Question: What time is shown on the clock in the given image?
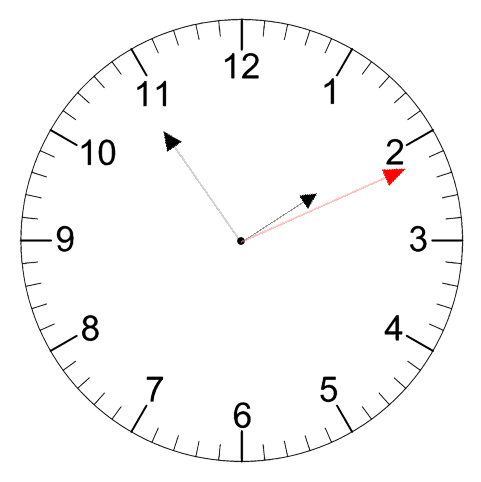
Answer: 01:54:11